Question: I'm trying to install a CMS that requires Ruby on Rails 3.2.x, which I presume means any version of Ruby on Rails that supersedes 3.2.0.
So I installed Rails version 3.2.8, but I can't use it.
Could someone explain what's going on here? Also, if a project requires 3.2.x does that mean I include it in the project's gemfile, or do I have to install it as I'm trying to do here?

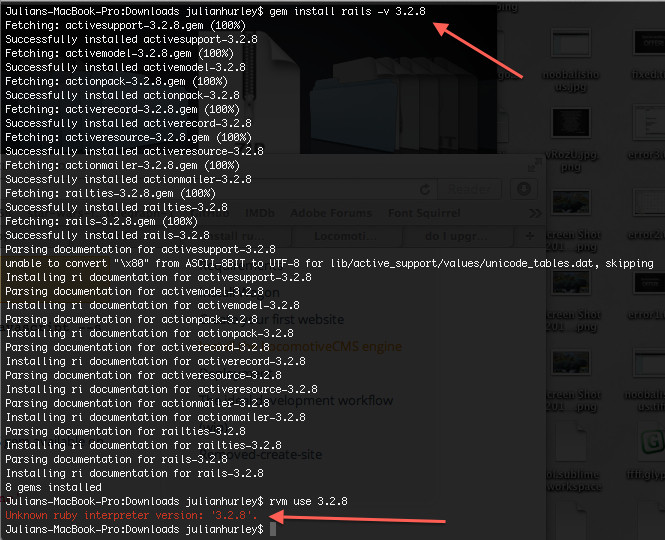
Answer: To specify the version of rails you want to use, in your gemfile:
'gem 'rails', 'version''
Change 'version' to the version you want then run '$ bundle install'